Question: What is the IND-A score?
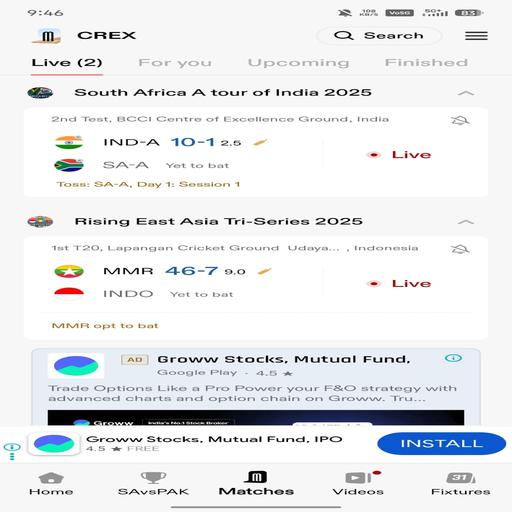
Answer: 10-01-2025 00:00